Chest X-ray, PA view. Patient: 64 years old, sex F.
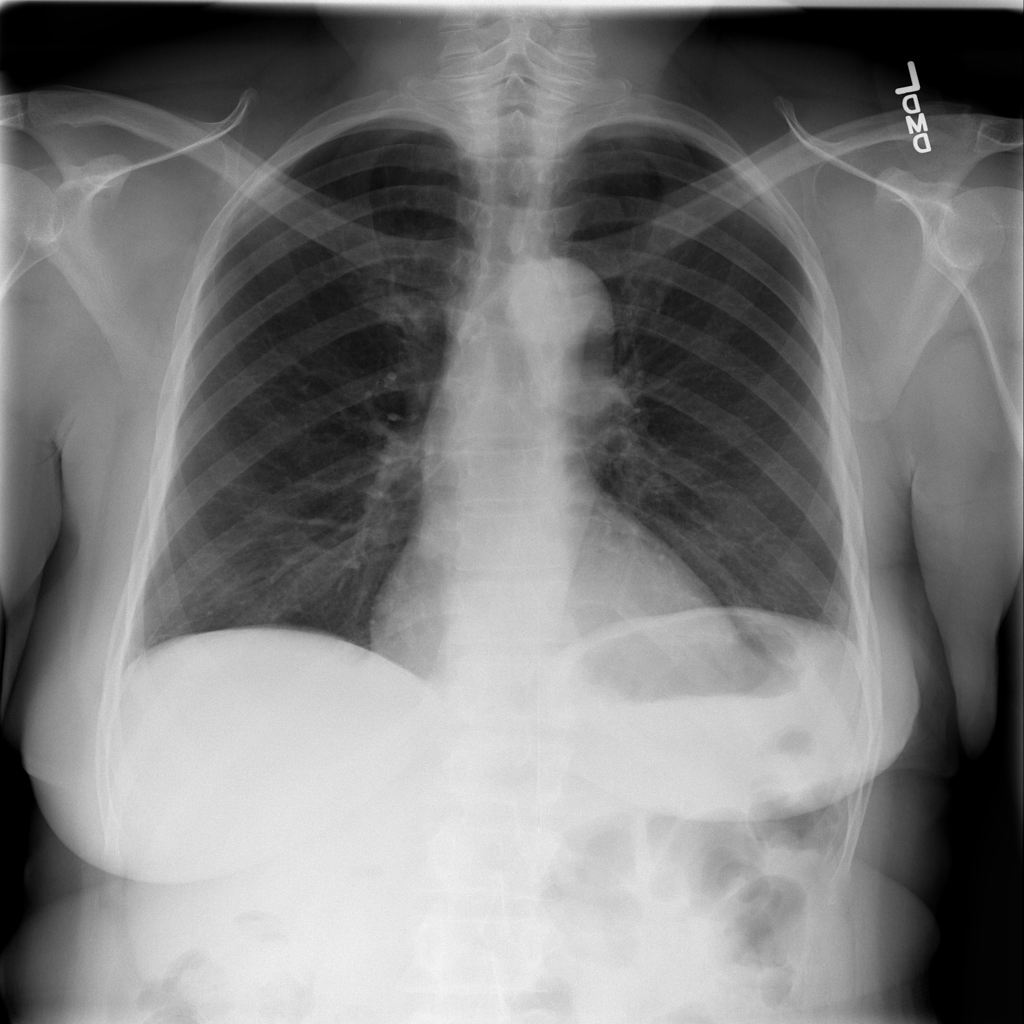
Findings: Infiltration